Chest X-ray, AP view. Patient: 31 years old, sex M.
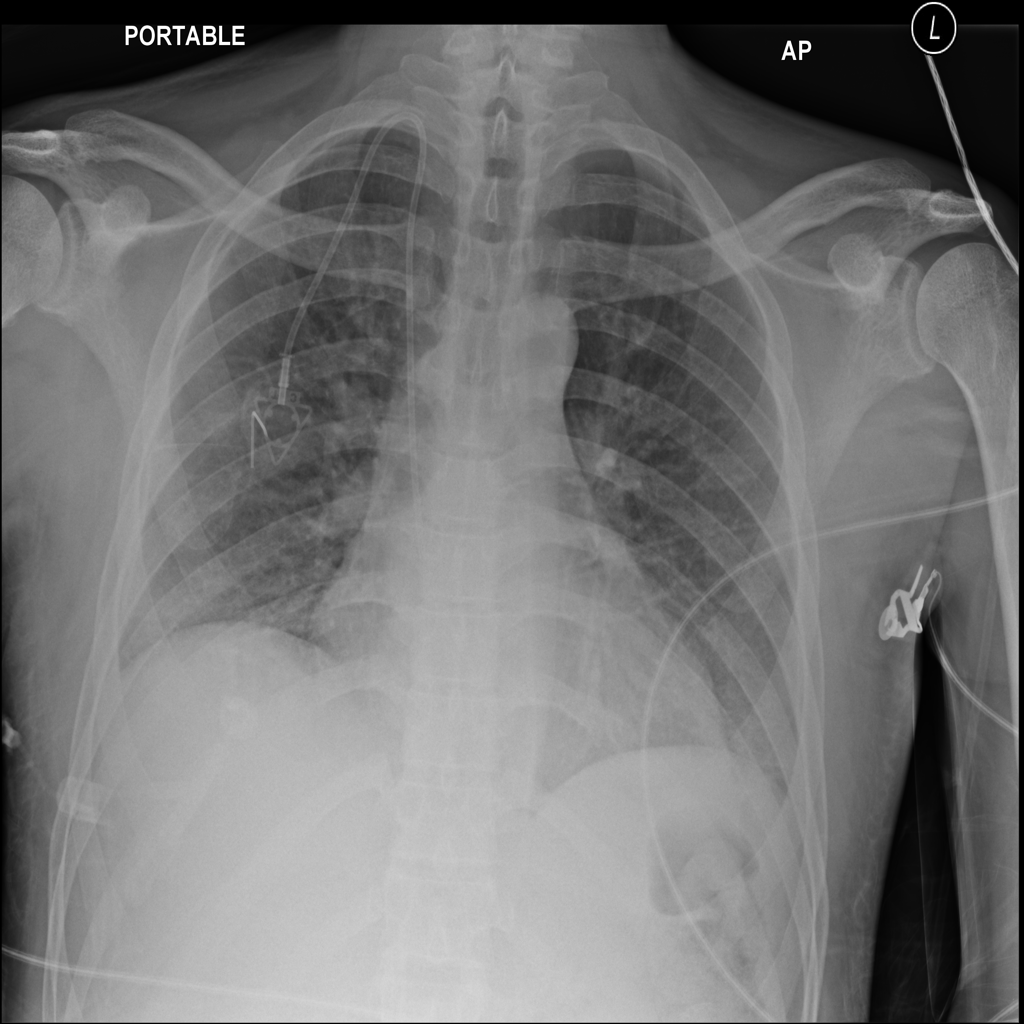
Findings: No Finding